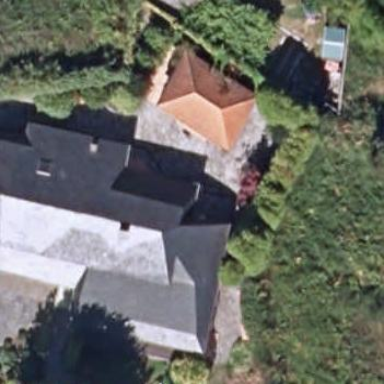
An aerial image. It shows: Simple house.